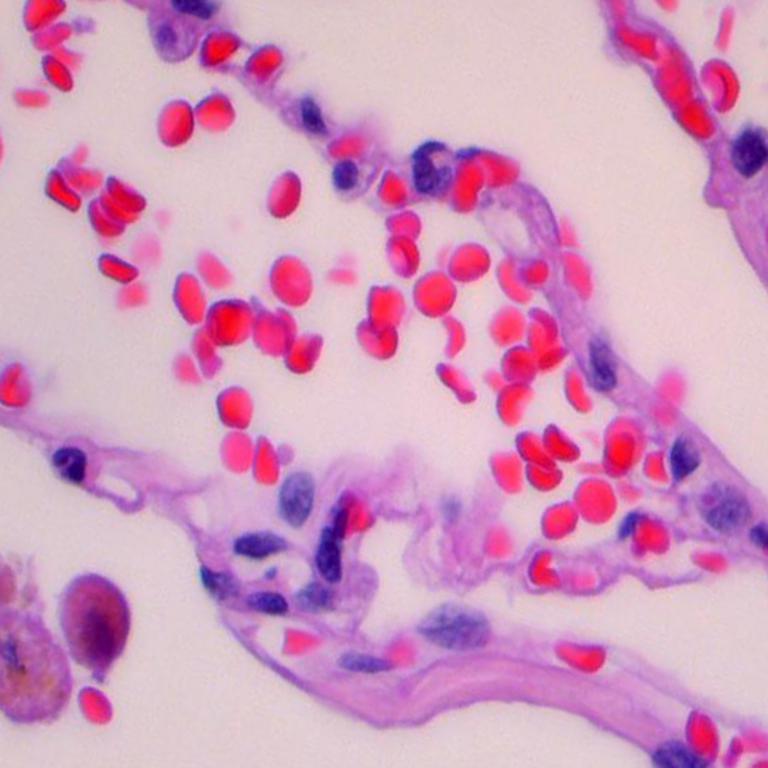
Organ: lung
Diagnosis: benign